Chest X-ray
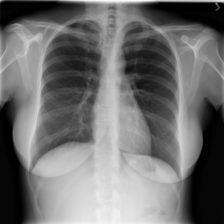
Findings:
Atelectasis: negative
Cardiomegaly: negative
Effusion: negative
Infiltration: negative
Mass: negative
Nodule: negative
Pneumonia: negative
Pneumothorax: negative
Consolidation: negative
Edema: negative
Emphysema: negative
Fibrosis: negative
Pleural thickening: negative
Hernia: negative